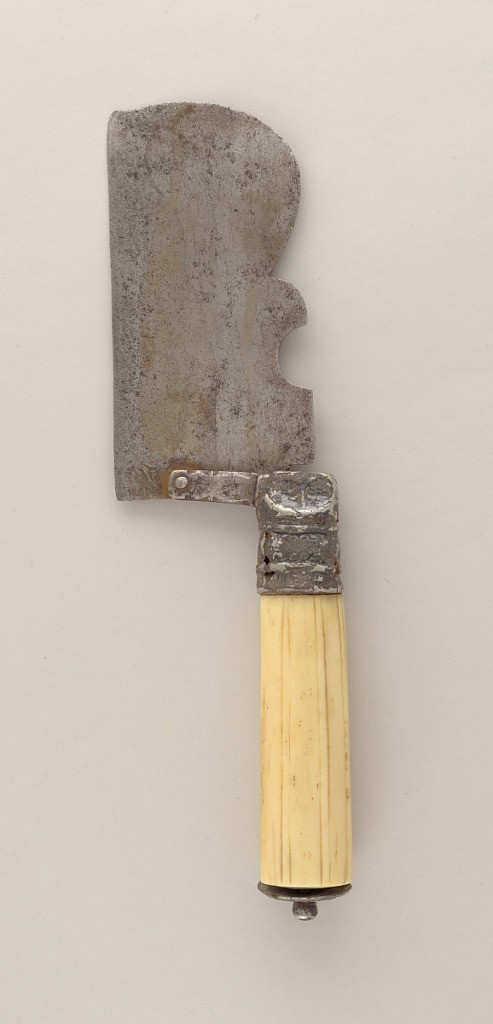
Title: Folding Cleaver
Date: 16th century
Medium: steel, ivory
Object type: cleaver
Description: Cleaver with large blade with straight lower edge. Decorative upper edge rounded towards the lower edge. Steel ferrule has worn relief floral foliate pattern and an extension to which the blade is attached. Ribbed ivory handle, round in section. At end of handle, relief floral foliate pattern steel mount and finial. Blade folds towards the handle.